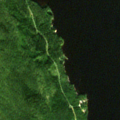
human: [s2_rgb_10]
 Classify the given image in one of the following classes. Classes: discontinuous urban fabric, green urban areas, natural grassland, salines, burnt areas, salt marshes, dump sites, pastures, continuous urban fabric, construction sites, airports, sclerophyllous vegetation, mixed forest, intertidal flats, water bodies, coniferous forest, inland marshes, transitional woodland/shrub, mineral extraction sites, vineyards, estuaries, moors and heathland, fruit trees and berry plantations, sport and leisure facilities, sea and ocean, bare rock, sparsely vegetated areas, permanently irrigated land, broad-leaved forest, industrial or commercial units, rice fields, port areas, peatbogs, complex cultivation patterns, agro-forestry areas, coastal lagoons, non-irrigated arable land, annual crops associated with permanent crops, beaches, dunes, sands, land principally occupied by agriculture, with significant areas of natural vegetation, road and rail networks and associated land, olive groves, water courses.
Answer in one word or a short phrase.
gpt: coniferous forest, mixed forest, water bodies